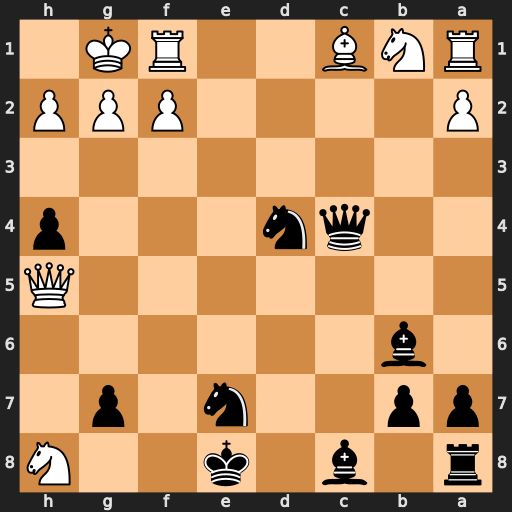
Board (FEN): r1b1k2N/pp2n1p1/1b6/7Q/2qn3p/8/P4PPP/RNB2RK1
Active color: b
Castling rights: q
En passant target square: -
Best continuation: g6 Nxg6 Ne2+ Qxe2 Qxe2